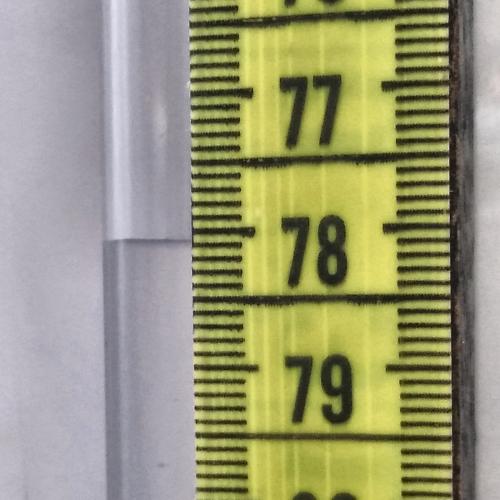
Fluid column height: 78.1 cm